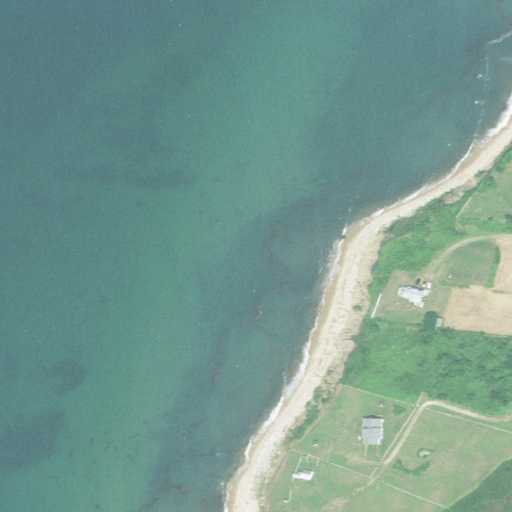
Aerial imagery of cape in Rhode Island named Martins Point containing open water, barren land, low intensity development, grassland, mixed forest, open development, shrub, deciduous forest, and herbaceous wetlands